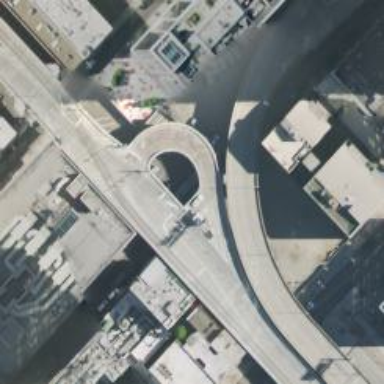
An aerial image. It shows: There is bridge over busway.